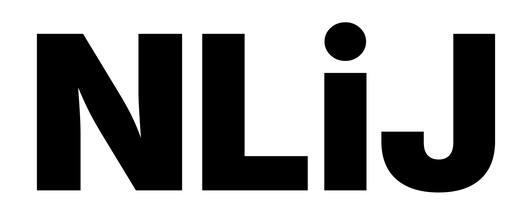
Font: Inter_Black